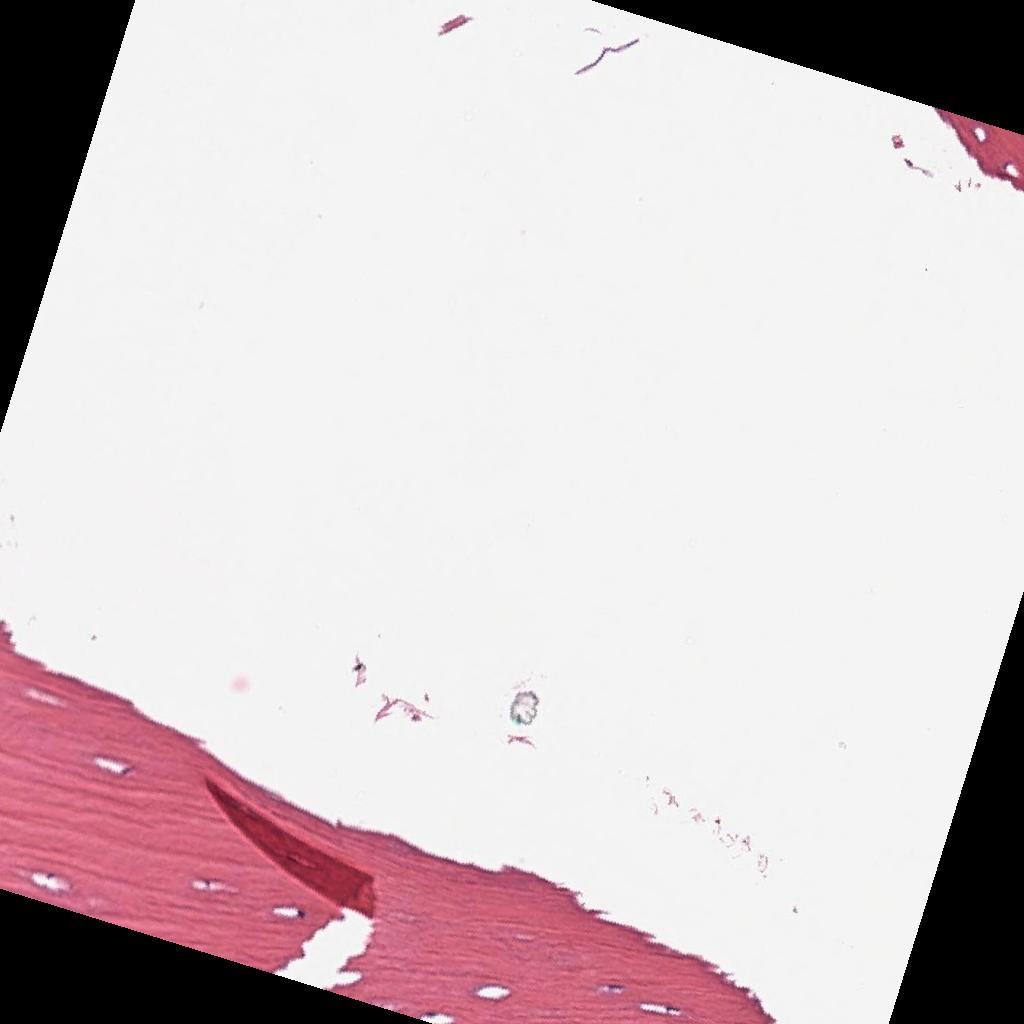
Label: Non-Tumor